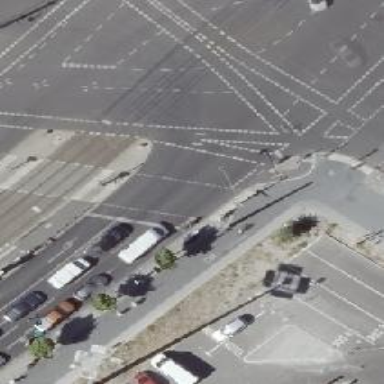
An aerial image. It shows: Asphalt road with primary highway designation. There is cycleway sharing the busway on the right side.